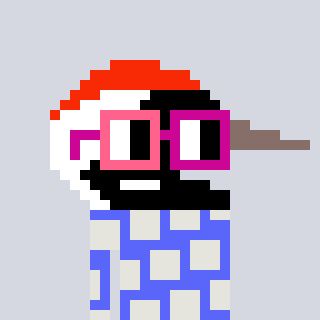
a pixel art character with square pink and red glasses, a crane-shaped head and a purple-colored body on a cool background